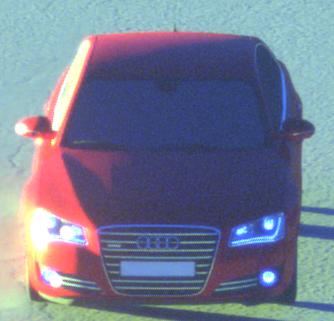
Make: Audi
Model: A8 D4
Model produced from: 2009
Model produced until: 2017
Doors: 4
Color: red
Road condition: dry road
Daytime: sunrise or sunset
Contrast: high contrast